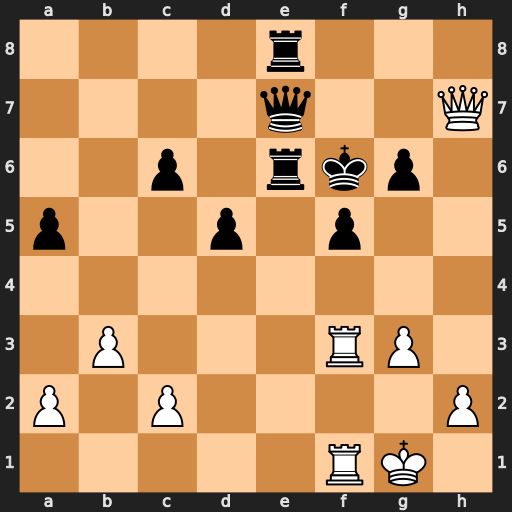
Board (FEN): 4r3/4q2Q/2p1rkp1/p2p1p2/8/1P3RP1/P1P4P/5RK1
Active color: w
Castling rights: -
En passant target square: -
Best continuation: Rxf5+ gxf5 Rxf5#